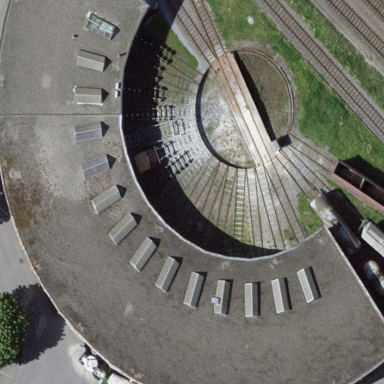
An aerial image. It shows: Building that serves as roundhouse for the railway.